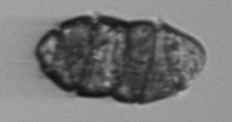
Label: Margalefidinium